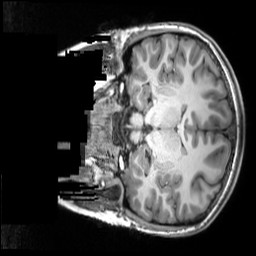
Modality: T1w
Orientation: coronal